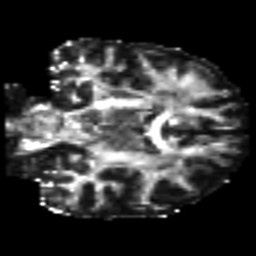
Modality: FA
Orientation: coronal
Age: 29
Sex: male
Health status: ill
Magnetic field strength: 3 T
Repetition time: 9 s
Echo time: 0.093 s